Question: I have a layer where I want the user to draw a 'mask' for cutting out images. It is semi-opaque so that they can see beneath what they are selecting.
How can I process this so that the drawing data has an alpha of 1.0, but retain the alpha channel (for masking)?
TL:DR - I'd like the black area to be a solid, single colour.
-
something like this:
'''
for (pixel in image) {
if (pixel.alpha != 0.0) {
fill solid black
}
}
'''
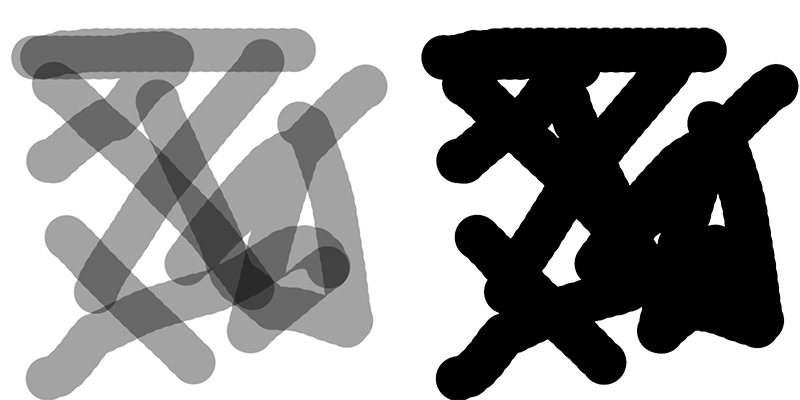
Answer: The following should do what you're after. Majority of the code is from <URL> I only added a test for the alpha value, before converting the colour of the pixel to black.
'''
// Create a pixel buffer in an easy to use format
CGImageRef imageRef = [[UIImage imageNamed:@"testImage"] CGImage];
NSUInteger width = CGImageGetWidth(imageRef);
NSUInteger height = CGImageGetHeight(imageRef);
CGColorSpaceRef colorSpace = CGColorSpaceCreateDeviceRGB();
UInt8 * m_PixelBuf = malloc(sizeof(UInt8) * height * width * 4);
NSUInteger bytesPerPixel = 4;
NSUInteger bytesPerRow = bytesPerPixel * width;
NSUInteger bitsPerComponent = 8;
CGContextRef context = CGBitmapContextCreate(m_PixelBuf, width, height,
bitsPerComponent, bytesPerRow, colorSpace,
kCGImageAlphaPremultipliedLast | kCGBitmapByteOrder32Big);
CGContextDrawImage(context, CGRectMake(0, 0, width, height), imageRef);
CGContextRelease(context);
//alter the alpha when the alpha of the source != 0
int length = height * width * 4;
for (int i=0; i<length; i+=4) {
if (m_PixelBuf[i+3] != 0) {
m_PixelBuf[i+3] = 255;
}
}
//create a new image
CGContextRef ctx = CGBitmapContextCreate(m_PixelBuf, width, height,
bitsPerComponent, bytesPerRow, colorSpace,
kCGImageAlphaPremultipliedLast | kCGBitmapByteOrder32Big);
CGImageRef newImgRef = CGBitmapContextCreateImage(ctx);
CGColorSpaceRelease(colorSpace);
CGContextRelease(ctx);
free(m_PixelBuf);
UIImage *finalImage = [UIImage imageWithCGImage:newImgRef];
CGImageRelease(newImgRef);
'''
'finalImage' will now contain an image where all pixels that don't have an alpha of 0.0 have alpha of 1.